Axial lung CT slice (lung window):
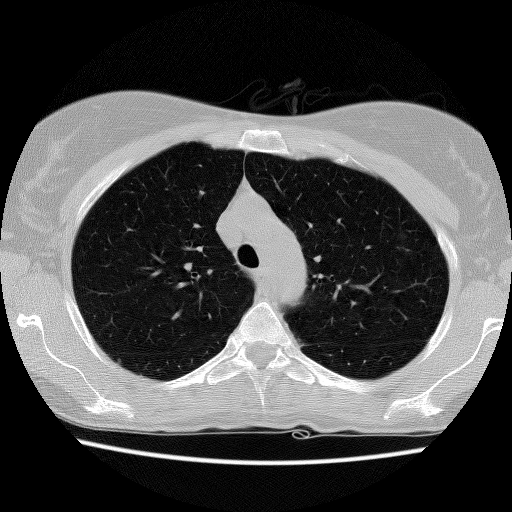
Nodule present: no